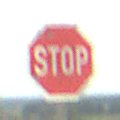
Verkehrszeichen: Stop
Umgebung: Outdoor, Beach
Tageszeit: MorningAfternoon
Wetter: PartlyCloudy
Licht: Natural
Jahreszeit: NotSpecified
Kontrast: HighContrast